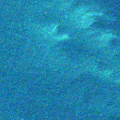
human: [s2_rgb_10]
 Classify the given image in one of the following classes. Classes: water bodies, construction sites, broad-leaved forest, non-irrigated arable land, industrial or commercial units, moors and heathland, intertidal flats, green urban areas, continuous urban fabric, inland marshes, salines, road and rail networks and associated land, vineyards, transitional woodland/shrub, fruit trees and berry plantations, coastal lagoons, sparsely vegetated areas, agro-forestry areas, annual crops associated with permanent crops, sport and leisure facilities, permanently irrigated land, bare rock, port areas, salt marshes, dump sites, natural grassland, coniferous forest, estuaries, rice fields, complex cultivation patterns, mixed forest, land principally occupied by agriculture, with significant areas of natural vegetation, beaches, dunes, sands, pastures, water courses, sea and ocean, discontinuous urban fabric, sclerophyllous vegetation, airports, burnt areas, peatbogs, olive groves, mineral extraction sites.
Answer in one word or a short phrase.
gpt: sea and ocean